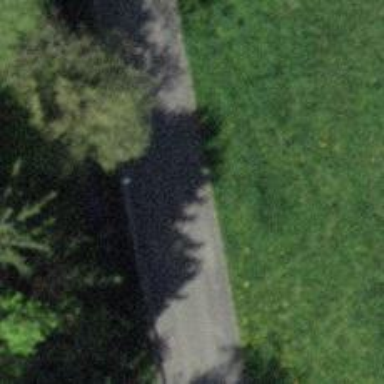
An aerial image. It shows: Smoothly paved residential road.